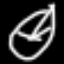
Label: clock